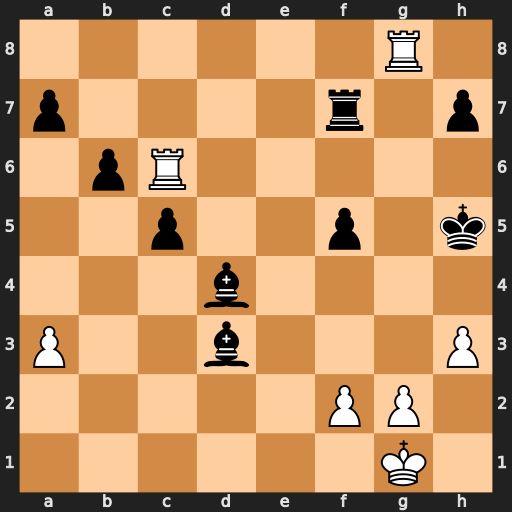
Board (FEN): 6R1/p4r1p/1pR5/2p2p1k/3b4/P2b3P/5PP1/6K1
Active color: w
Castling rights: -
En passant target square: -
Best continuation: g4+ fxg4 hxg4+ Kh4 Rh6#